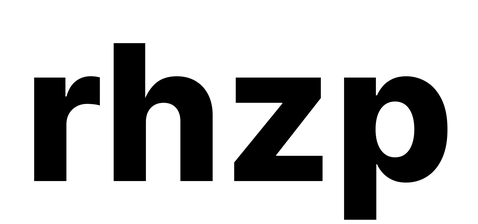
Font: Inter_ExtraBold